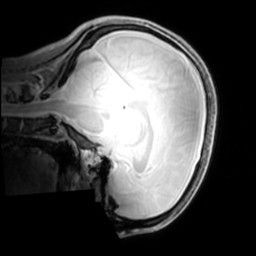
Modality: PDw
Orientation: sagittal
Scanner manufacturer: philips
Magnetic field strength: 7 T
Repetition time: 0.008 s
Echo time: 0.001974 s